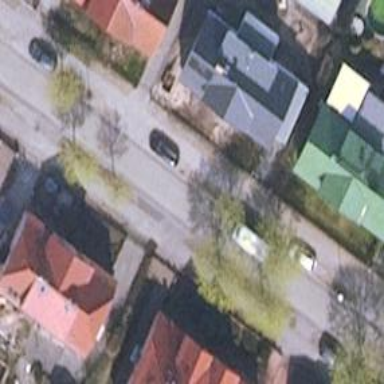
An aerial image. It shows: Paved residential road.